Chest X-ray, PA view. Patient: 48 years old, sex M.
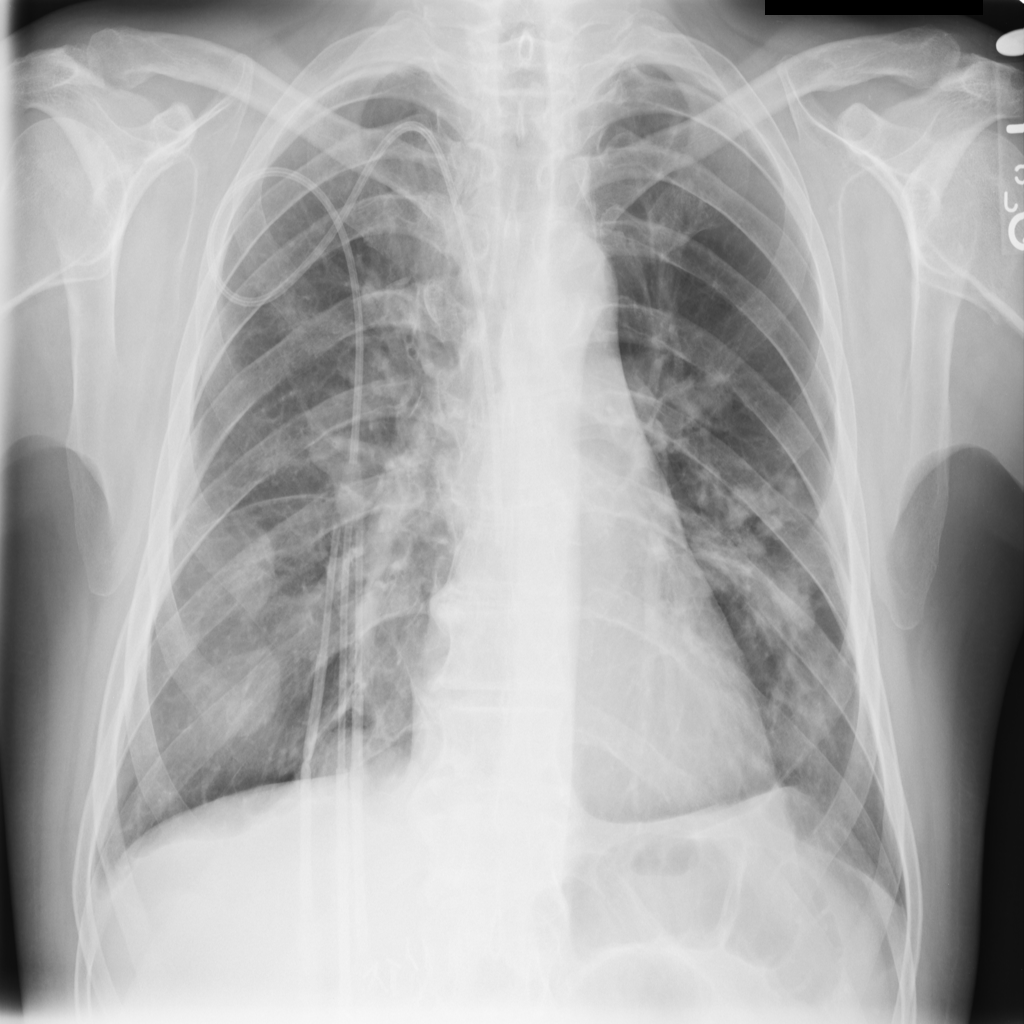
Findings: No Finding